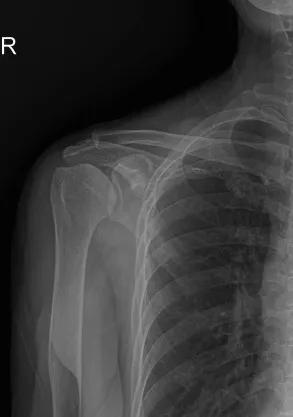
Right shoulder plain anteroposterior (AP) radiograph (a).
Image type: radiology (x_ray)